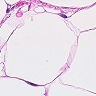
Metastatic tissue present: no